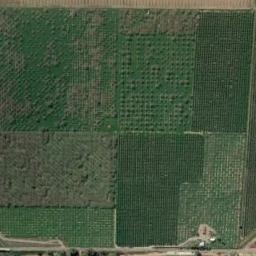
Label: rectangular_farmland